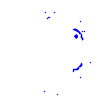
Particle: pion